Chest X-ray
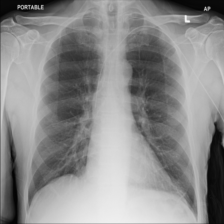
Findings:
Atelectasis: negative
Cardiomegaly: negative
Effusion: negative
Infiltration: positive
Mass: negative
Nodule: negative
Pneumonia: negative
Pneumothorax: negative
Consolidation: negative
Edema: negative
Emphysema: negative
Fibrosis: negative
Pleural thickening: negative
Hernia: negative